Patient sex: M
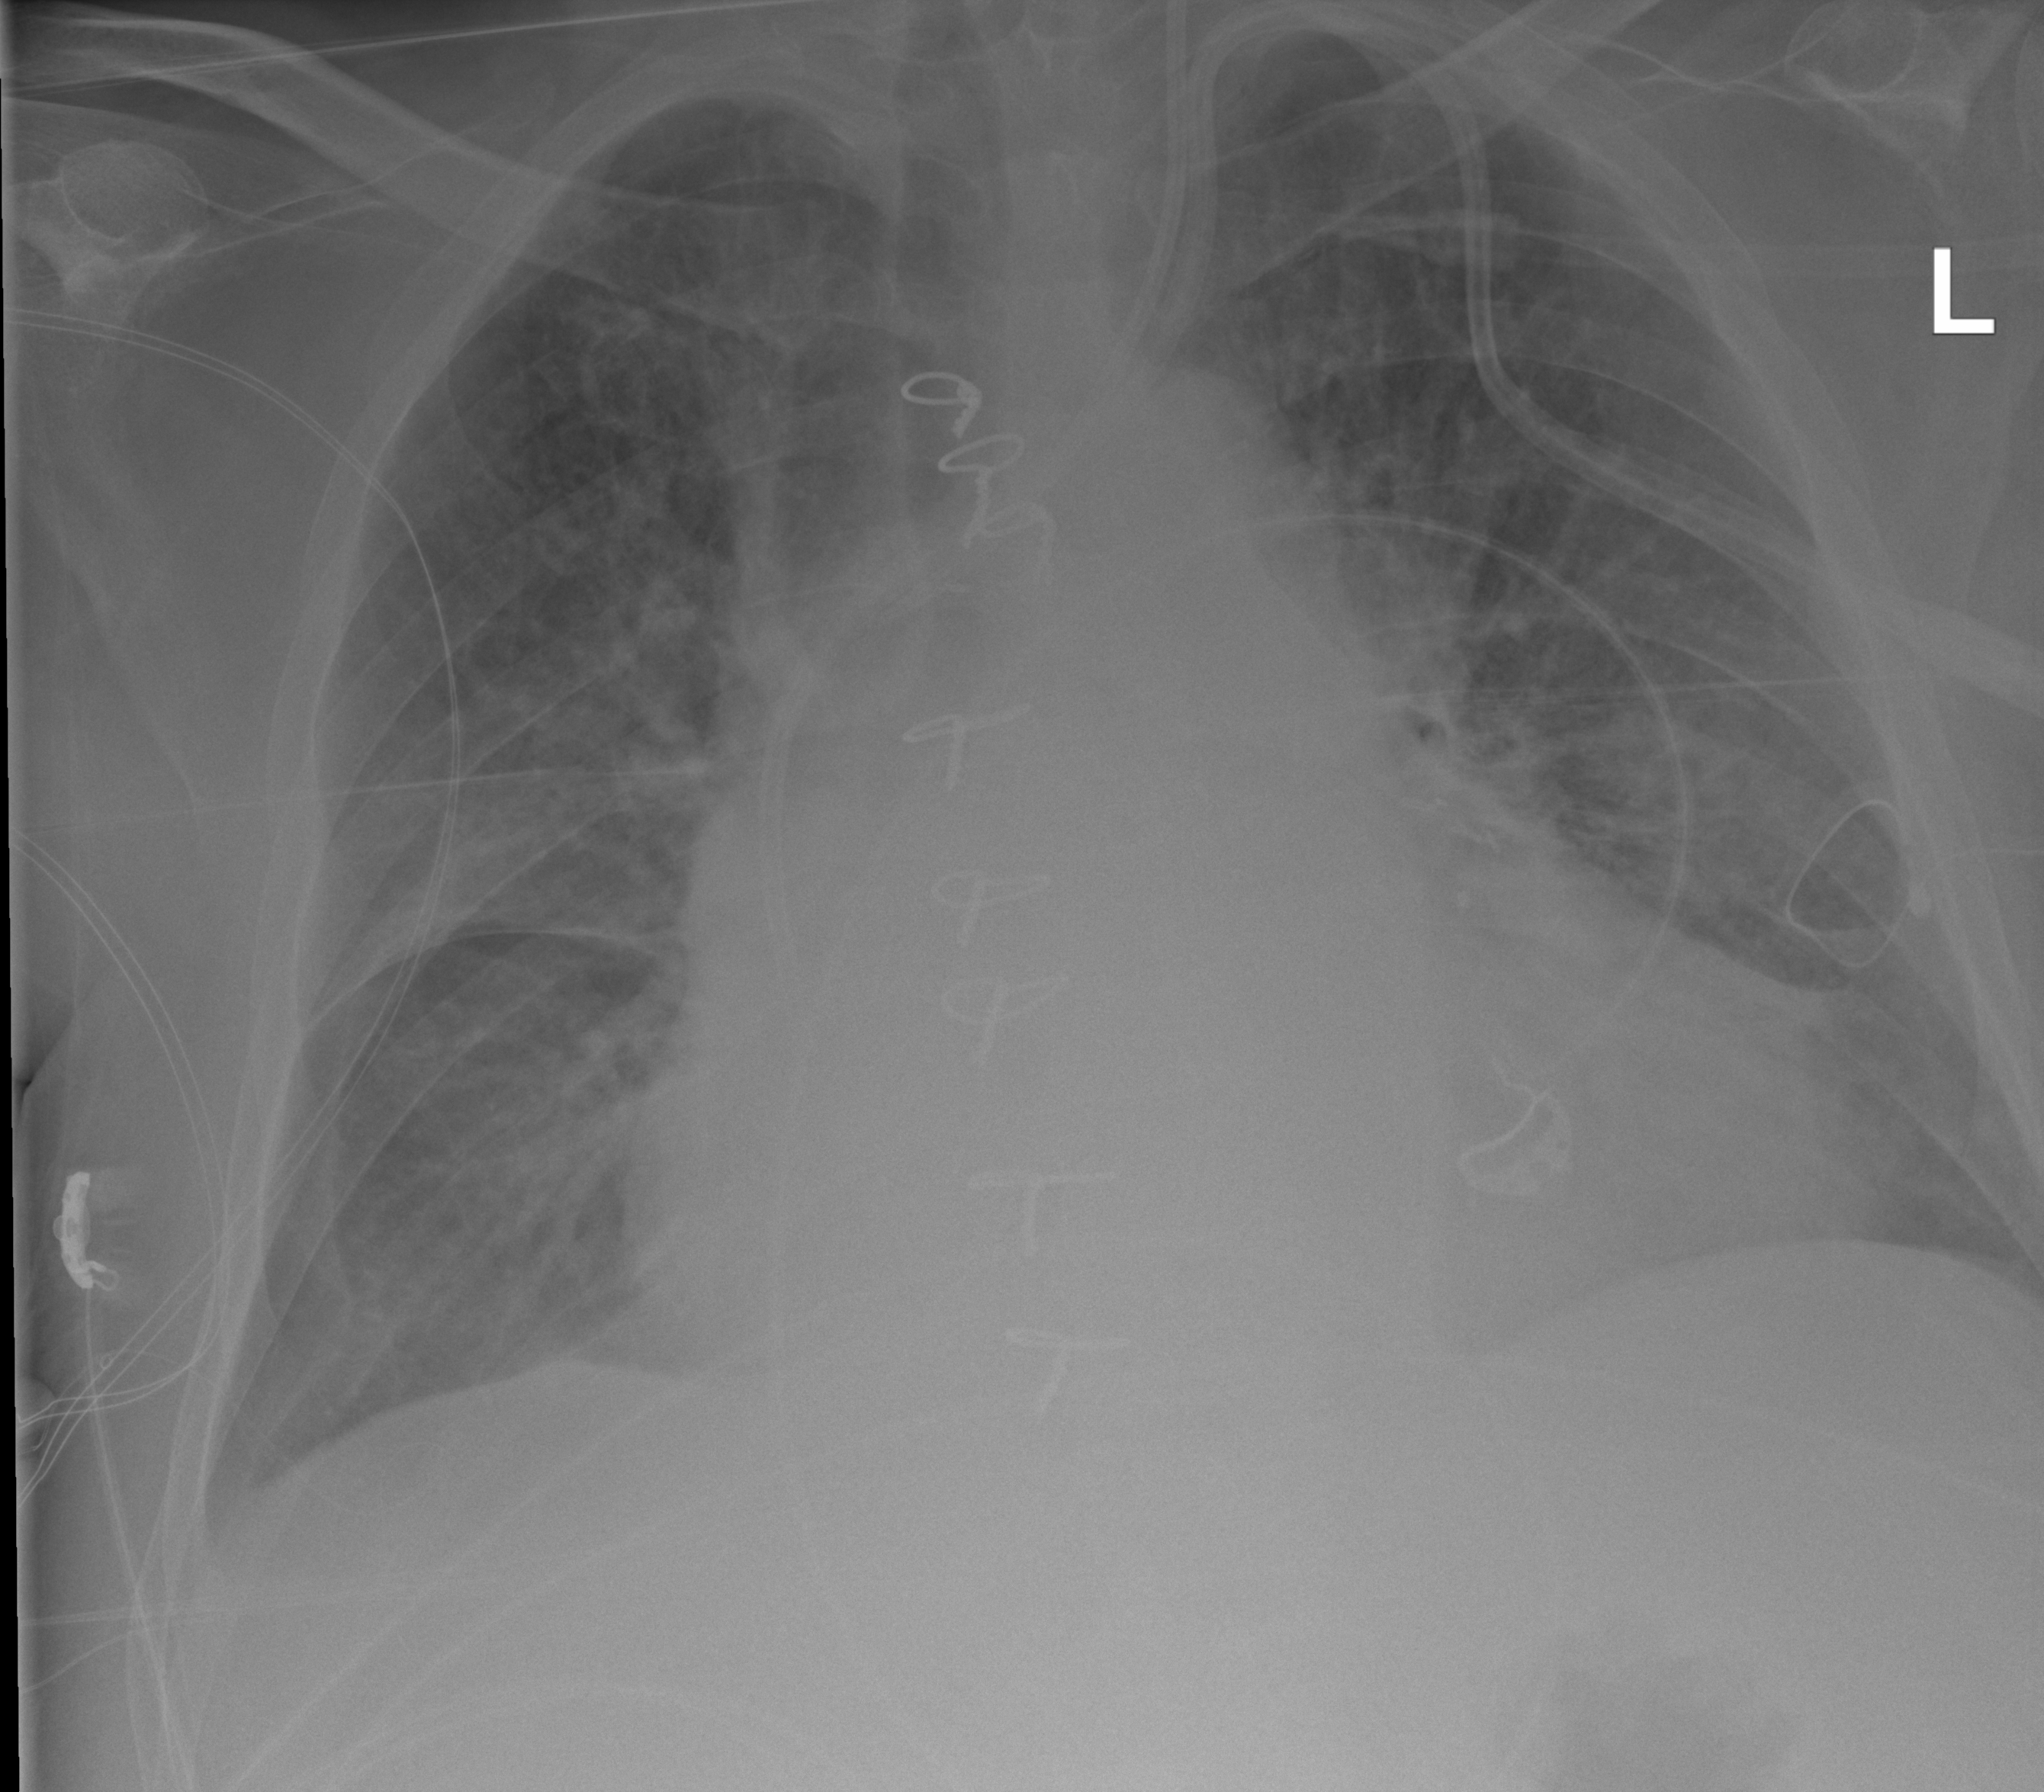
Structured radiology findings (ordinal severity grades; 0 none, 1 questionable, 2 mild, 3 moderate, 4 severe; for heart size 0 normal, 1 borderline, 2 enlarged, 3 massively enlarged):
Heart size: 3
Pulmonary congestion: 3
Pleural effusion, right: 2
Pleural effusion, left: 0
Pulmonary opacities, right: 2
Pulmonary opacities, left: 2
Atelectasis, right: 0
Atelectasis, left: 2